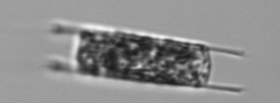
Label: Hemiaulus